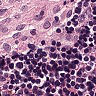
Metastatic tissue present: no